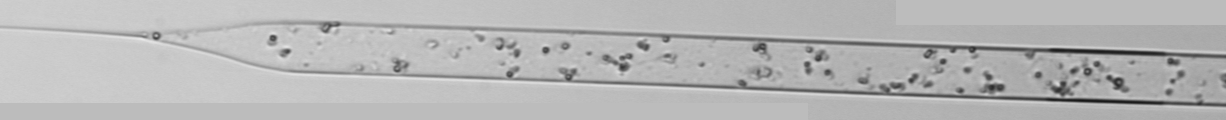
Label: Rhizosolenia